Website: walmart
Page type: customer-info-address
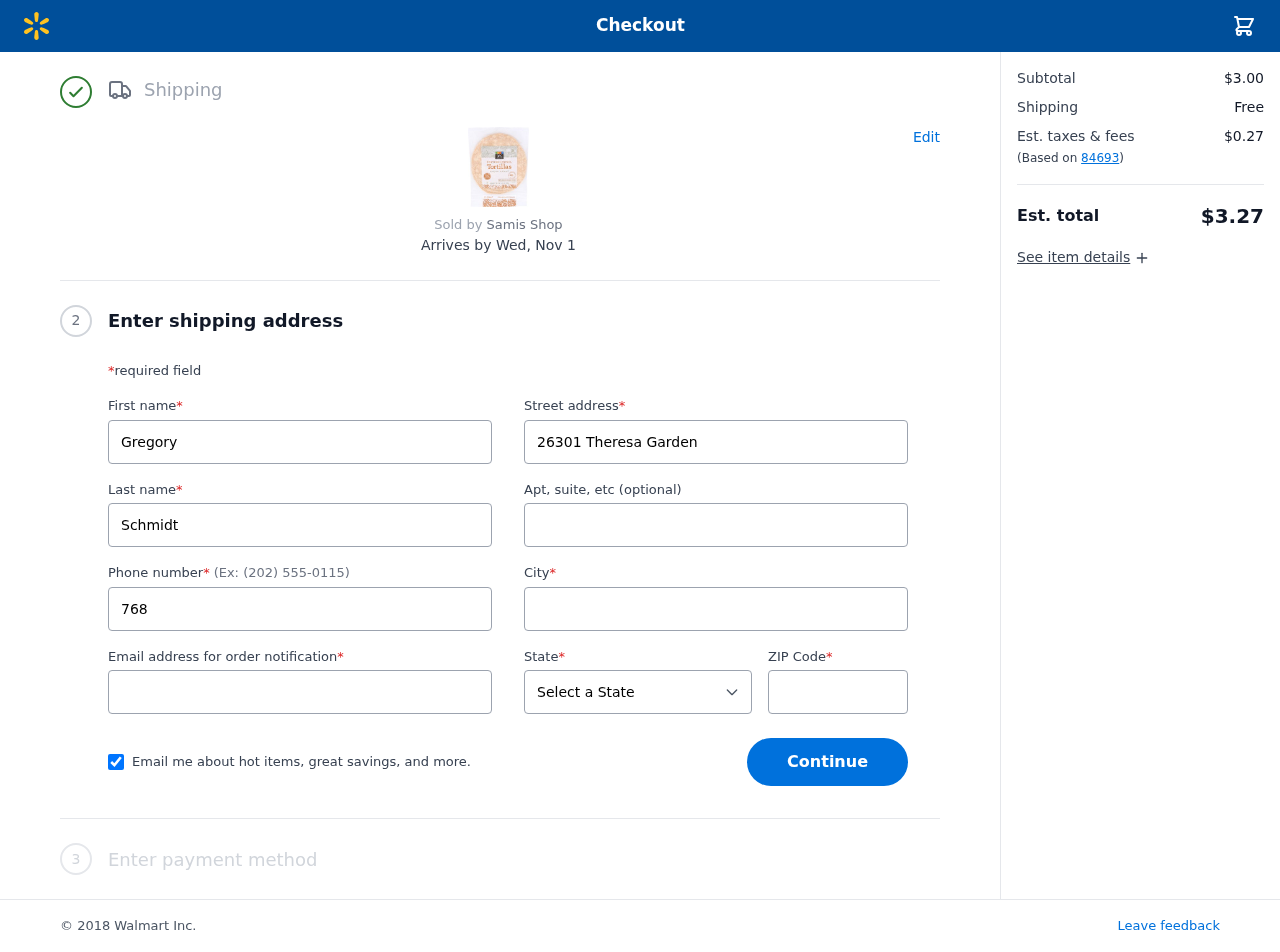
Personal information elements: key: PII_CITY
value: Lucasland
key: PII_EMAIL
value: gregory.schmidt@gmail.com
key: PII_FIRSTNAME
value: Gregory
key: PII_LASTNAME
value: Schmidt
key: PII_PHONE
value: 7685499160
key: PII_POSTCODE
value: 84693
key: PII_STATE
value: Ohio
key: PII_STREET
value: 26301 Theresa Garden
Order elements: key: ORDER_DELIVERY_DATE
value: Wed, Nov 1
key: ORDER_SUBTOTAL
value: $3.00
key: ORDER_SHIPPING_COST
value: Free
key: ORDER_TAX
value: $0.27
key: ORDER_TOTAL
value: $3.27